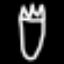
Label: fork